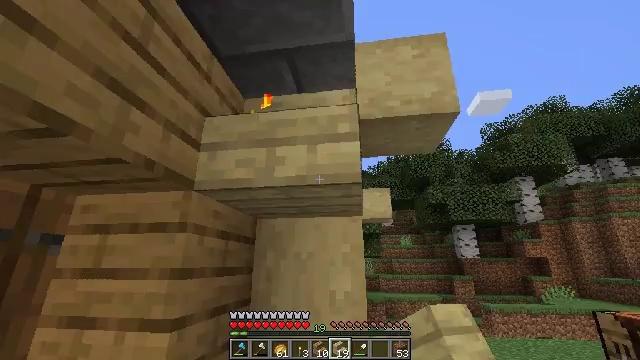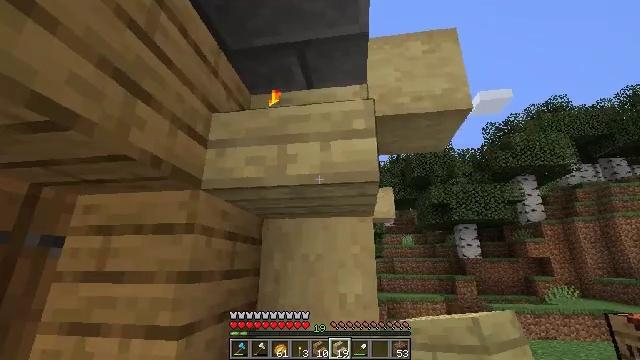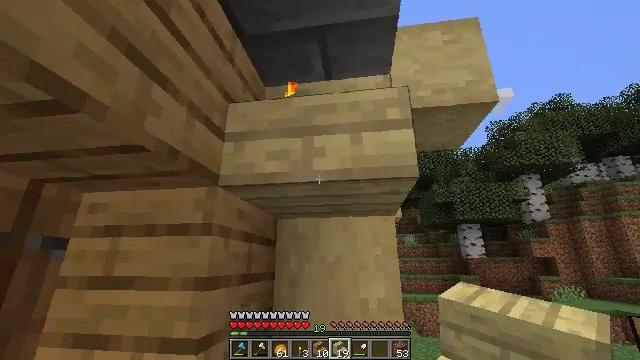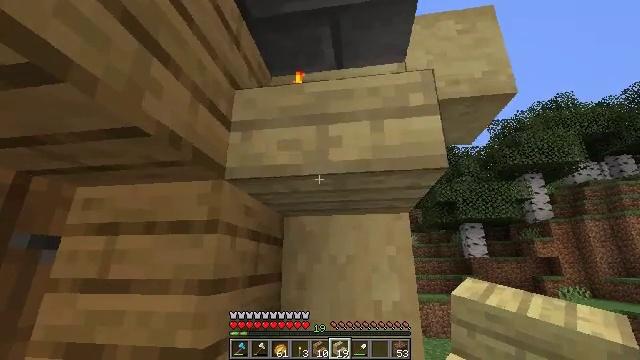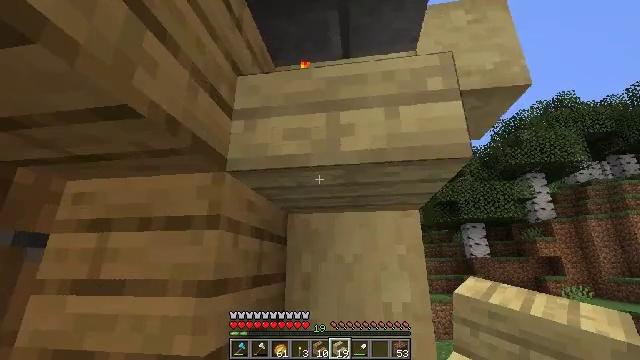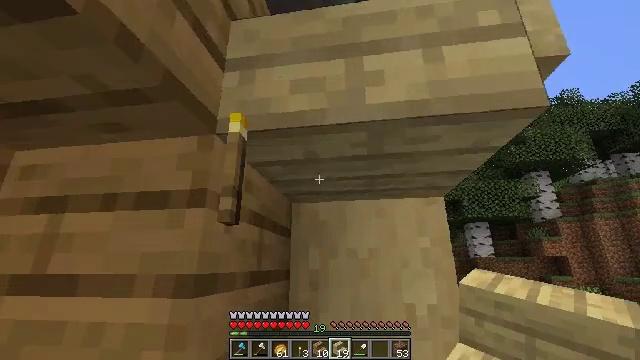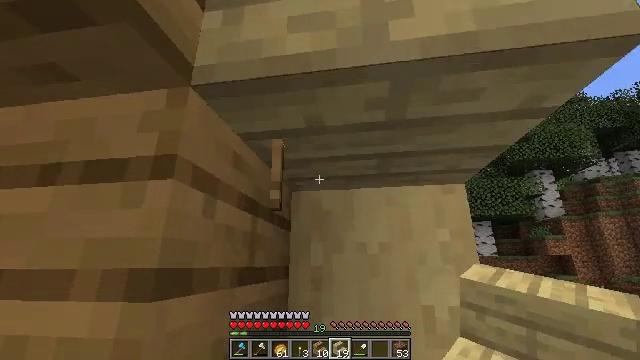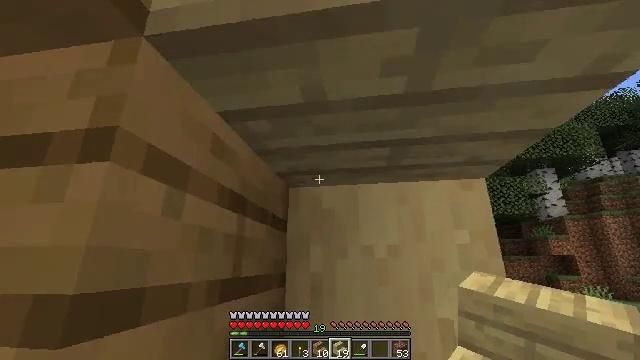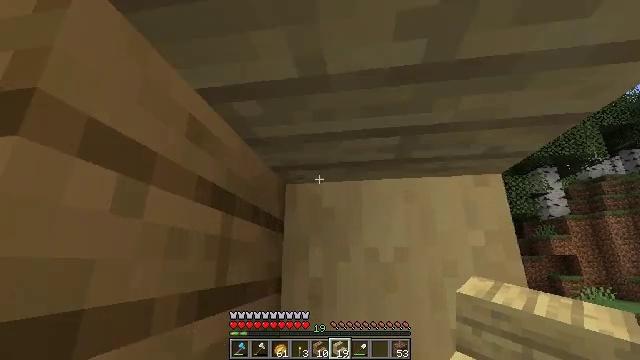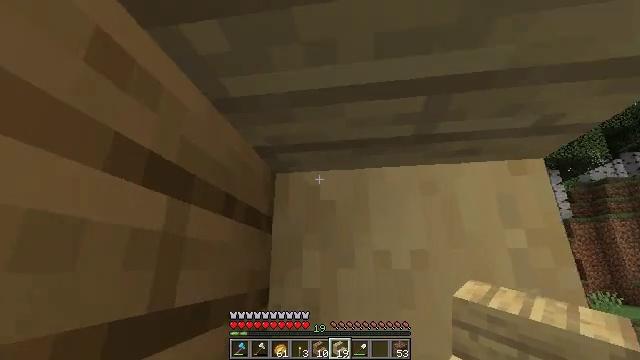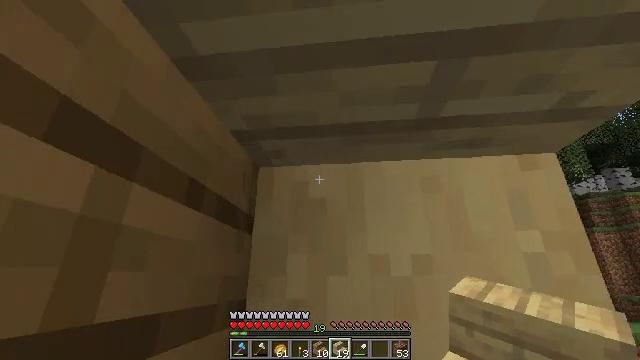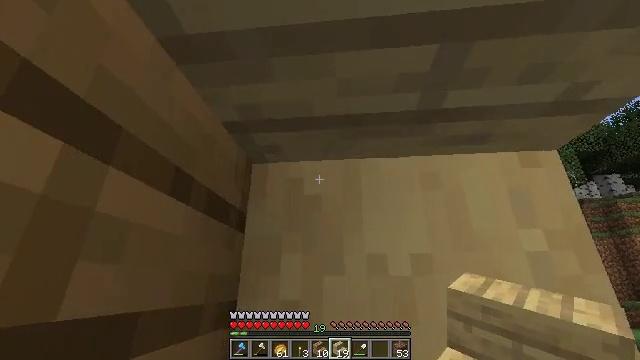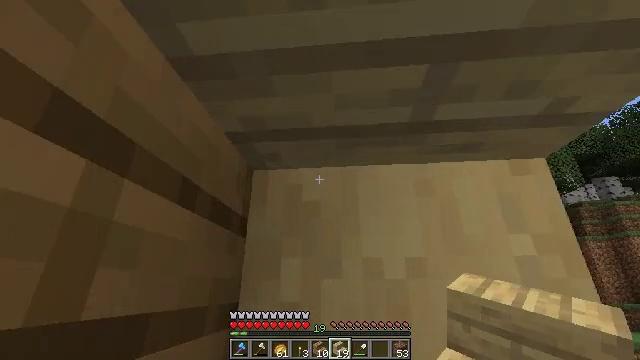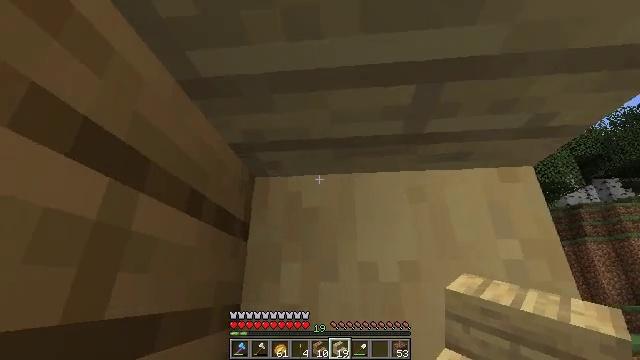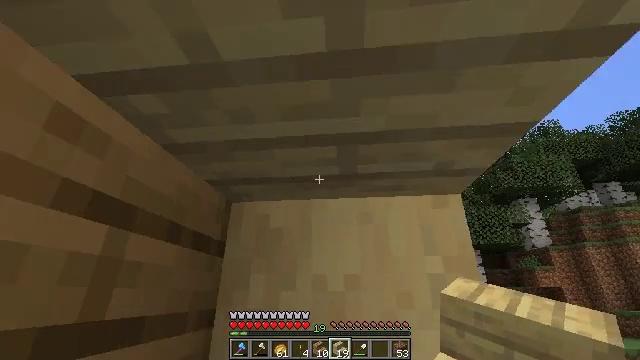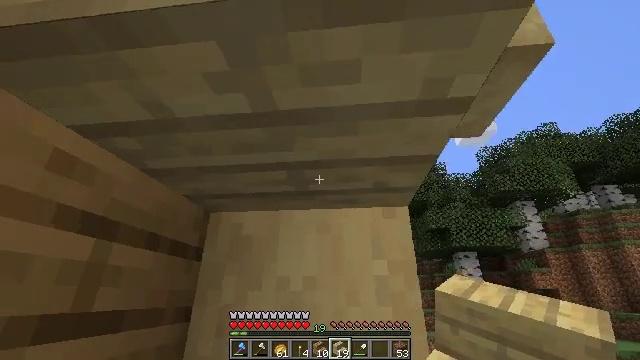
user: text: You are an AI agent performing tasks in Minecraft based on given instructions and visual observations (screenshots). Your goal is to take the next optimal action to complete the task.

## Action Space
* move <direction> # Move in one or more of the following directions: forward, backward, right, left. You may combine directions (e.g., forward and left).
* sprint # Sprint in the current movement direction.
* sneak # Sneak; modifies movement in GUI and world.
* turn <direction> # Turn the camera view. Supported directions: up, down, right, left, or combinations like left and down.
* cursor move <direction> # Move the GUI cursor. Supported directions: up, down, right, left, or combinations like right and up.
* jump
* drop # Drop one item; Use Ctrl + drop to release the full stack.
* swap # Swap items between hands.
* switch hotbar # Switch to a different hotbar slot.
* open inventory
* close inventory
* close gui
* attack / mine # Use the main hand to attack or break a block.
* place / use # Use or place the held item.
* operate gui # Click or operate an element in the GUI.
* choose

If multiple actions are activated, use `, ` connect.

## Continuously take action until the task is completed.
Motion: motion action
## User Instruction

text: Gather the birch stairs from a structure.
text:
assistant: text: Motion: move forward and move left
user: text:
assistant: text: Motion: move forward and move left
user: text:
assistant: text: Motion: move forward
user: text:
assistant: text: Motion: move forward
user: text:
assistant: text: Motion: move forward
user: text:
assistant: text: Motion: move forward
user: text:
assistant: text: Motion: move forward
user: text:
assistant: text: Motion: move forward
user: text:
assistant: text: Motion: no_op
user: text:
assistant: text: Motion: turn right and up
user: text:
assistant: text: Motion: turn up
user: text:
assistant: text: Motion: move back
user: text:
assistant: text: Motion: move back and move right
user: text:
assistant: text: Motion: move back and move right
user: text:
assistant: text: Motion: move back and move right
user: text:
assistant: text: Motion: move back and move right
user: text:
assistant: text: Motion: move back and move right
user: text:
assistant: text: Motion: turn right
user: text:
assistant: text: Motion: no_op
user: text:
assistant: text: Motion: no_op
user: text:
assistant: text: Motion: no_op
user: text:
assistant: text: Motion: no_op
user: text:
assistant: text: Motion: no_op
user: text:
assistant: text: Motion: no_op
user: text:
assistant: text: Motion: no_op
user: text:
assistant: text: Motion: no_op
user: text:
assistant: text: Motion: turn left and up
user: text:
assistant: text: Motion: turn left
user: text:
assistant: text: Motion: no_op
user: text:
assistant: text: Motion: no_op